Question: I am trying find the probability that a point lies within an ellipse?
For eg if I was plotting the bivariate data (x,y) for 300 datasets in an 95% ellipsoid region, how do I calculate how many times out of 300 will my points fall inside the
ellipse?
Heres the code I am using
'''
library(MASS)
seed<-1234
x<-NULL
k<-1
Sigma2 <- matrix(c(.72,.57,.57,.46),2,2)
Sigma2
rho <- Sigma2[1,2]/sqrt(Sigma2[1,1]*Sigma2[2,2])
rho
eta1<-replicate(300,mvrnorm(k, mu=c(-1.59,-2.44), Sigma2))
library(car)
dataEllipse(eta1[1,],eta1[2,], levels=c(0.05, 0.95))
'''
Thanks for your help.
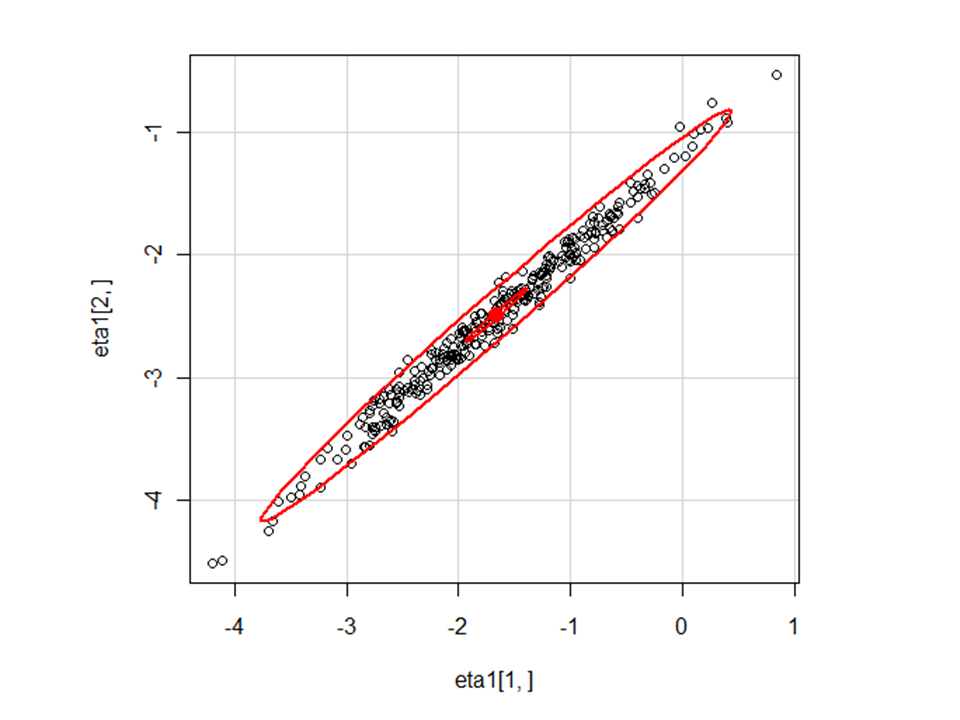
Answer: I don't see why people are jumping on the OP. In context, it's clearly a programming question: it's about getting the empirical frequency of data points within a given ellipse, not a theoretical probability. The OP even posted code and a graph showing what they're trying to obtain.
It may be that they don't fully understand the statistical theory behind a 95% ellipse, but they didn't ask about that. Besides, making plots and calculating frequencies like this is an excellent way of coming to grips with the theory.
Anyway, here's some code that answers the narrowly-defined question of how to count the points within an ellipse obtained via a normal distribution (which is what underlies 'dataEllipse'). The idea is to transform your data to the unit circle via principal components, then get the points within a certain radius of the origin.
'''
within.ellipse <- function(x, y, plot.ellipse=TRUE)
{
if(missing(y) && is.matrix(x) && ncol(x) == 2)
{
y <- x[,2]
x <- x[,1]
}
if(plot.ellipse)
dataEllipse(x, y, levels=0.95)
d <- scale(prcomp(cbind(x, y), scale.=TRUE)$x)
rad <- sqrt(2 * qf(.95, 2, nrow(d) - 1))
mean(sqrt(d[,1]^2 + d[,2]^2) < rad)
}
'''
It was also commented that a 95% data ellipse contains 95% of the data by definition. This is certainly not true, at least for normal-theory ellipses. If your distribution is particularly bad, the coverage frequency may not even converge to the assumed level as the sample size increases. Consider a generalised pareto distribution, for example:
'''
library(evd) # for rgpd
# generalised pareto has no variance for shape > 0.5
z <- sapply(1:1000, function(...) within.ellipse(rgpd(100, shape=5), rgpd(100, shape=5), FALSE))
mean(z)
[[1] 0.97451
z <- sapply(1:1000, function(...) within.ellipse(rgpd(10000, shape=5), rgpd(10000, shape=5), FALSE))
mean(z)
[1] <PHONE>
'''